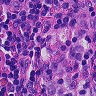
Metastatic tissue present: no